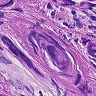
Metastatic tissue present: yes